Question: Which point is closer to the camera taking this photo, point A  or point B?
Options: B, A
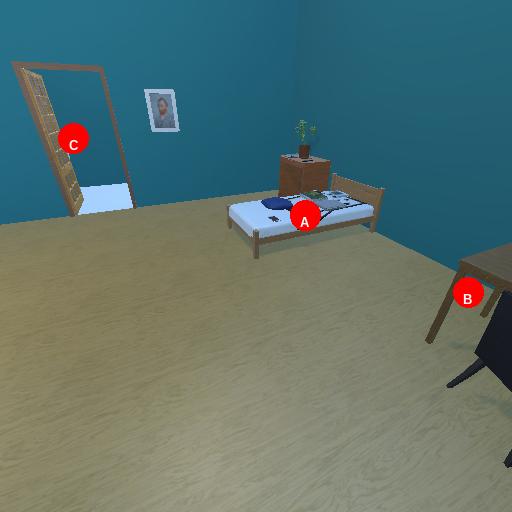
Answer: B